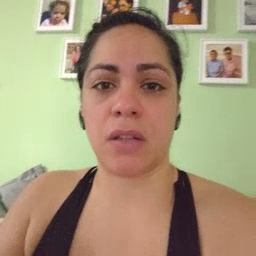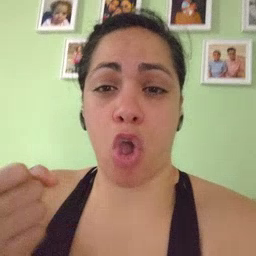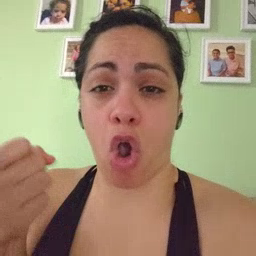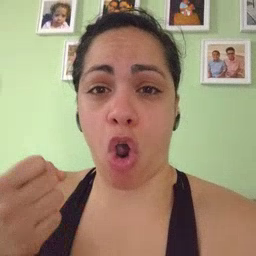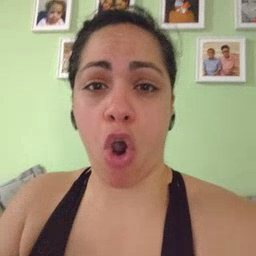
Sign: car